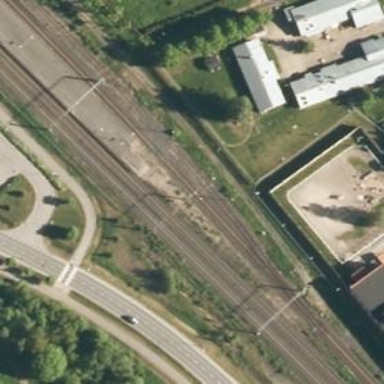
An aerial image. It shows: Platform edge at railway station.